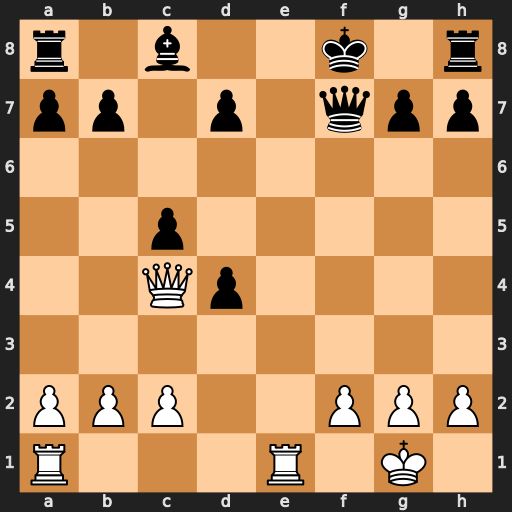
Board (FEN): r1b2k1r/pp1p1qpp/8/2p5/2Qp4/8/PPP2PPP/R3R1K1
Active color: w
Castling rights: -
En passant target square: -
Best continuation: Qxc5+ Kg8 Re7